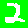
Digit: 2